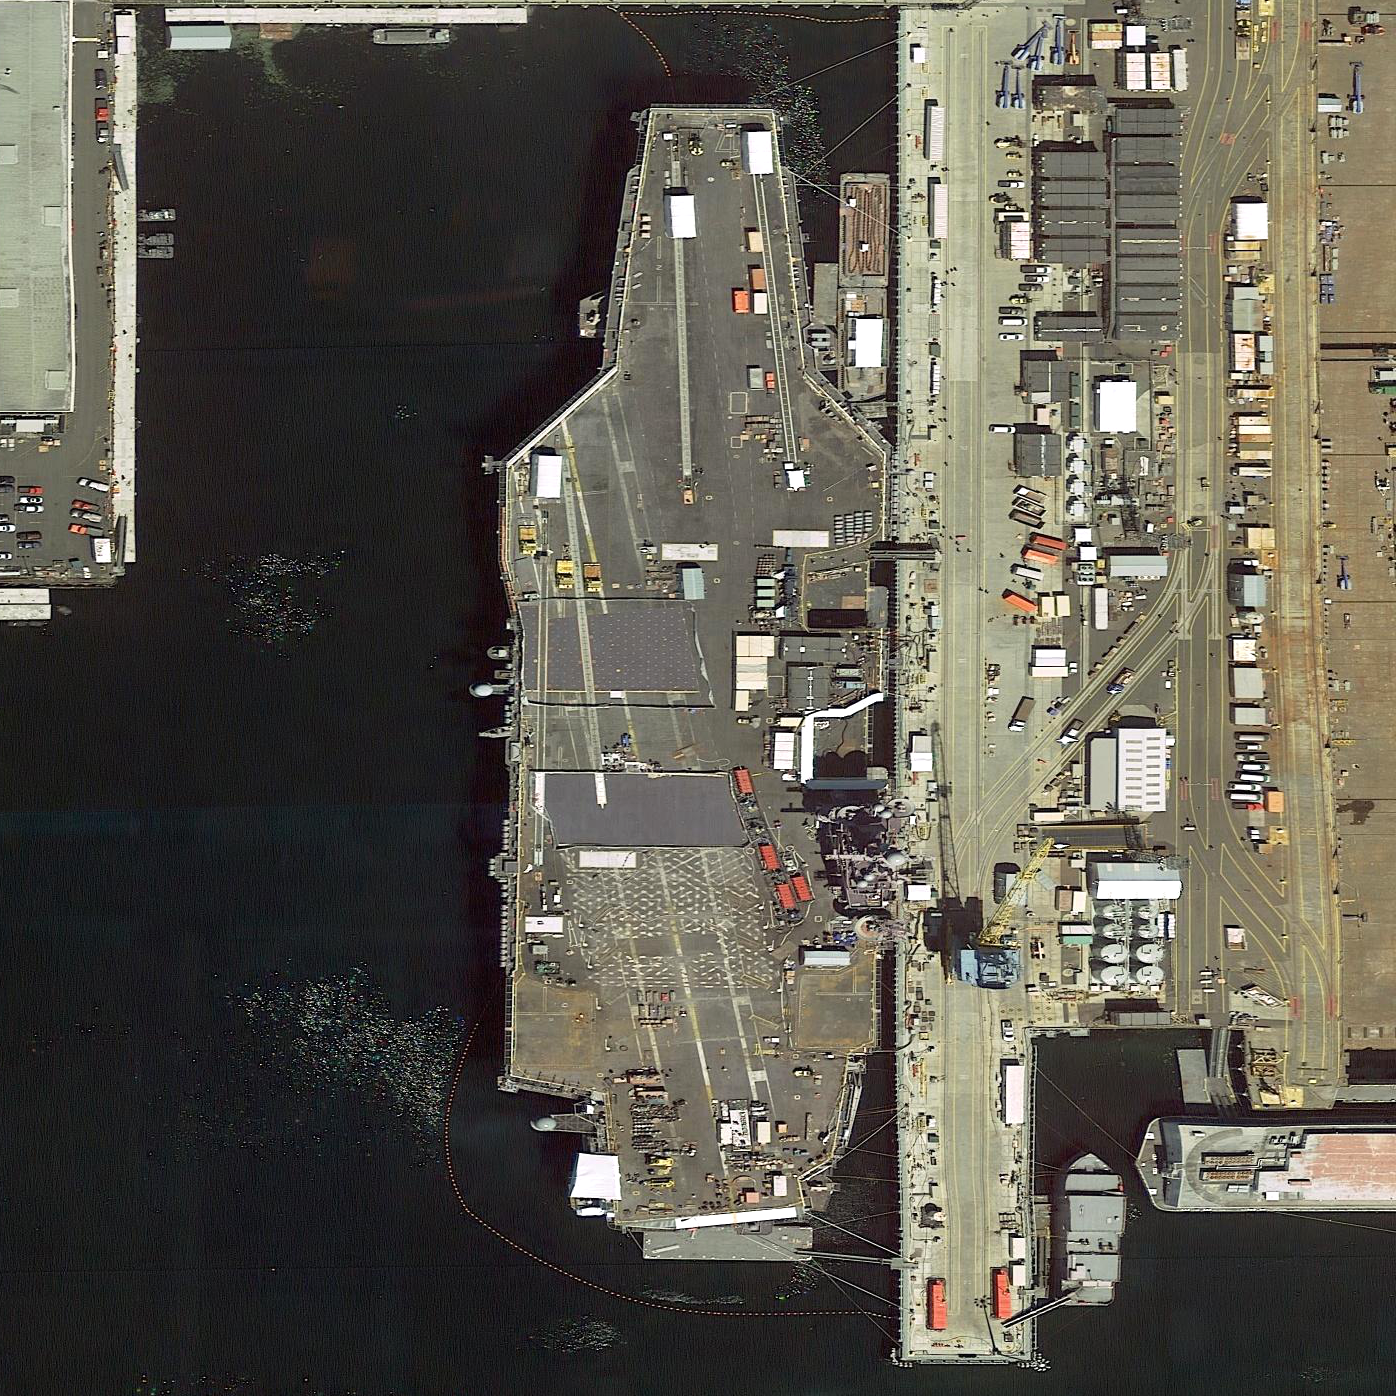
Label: aircraft_carrier